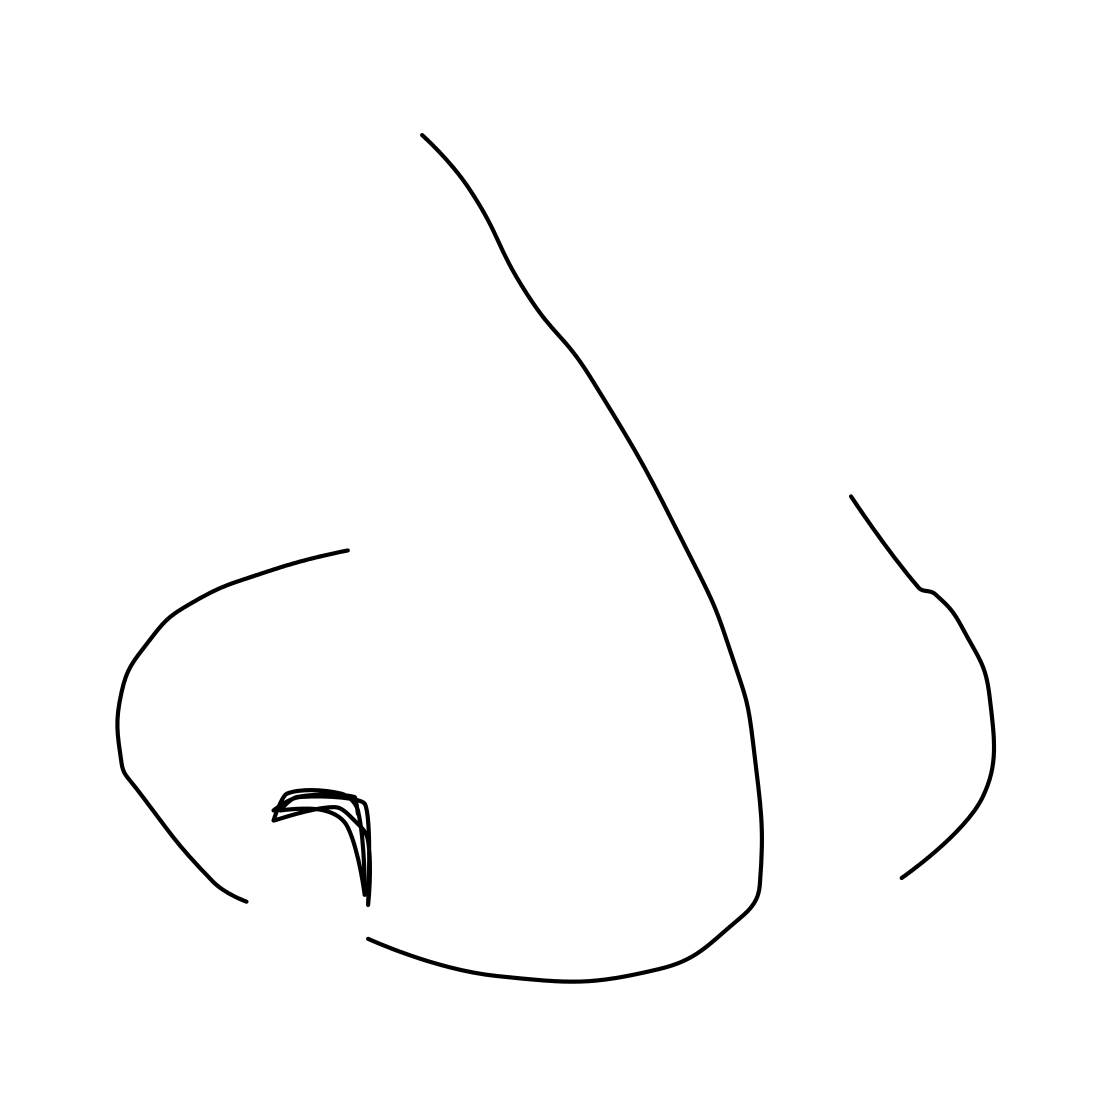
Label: nose